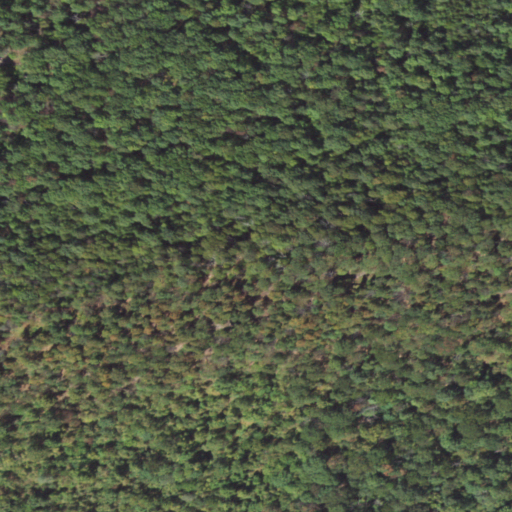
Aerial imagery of mountain in Pennsylvania named Berry Mountain containing only deciduous forest